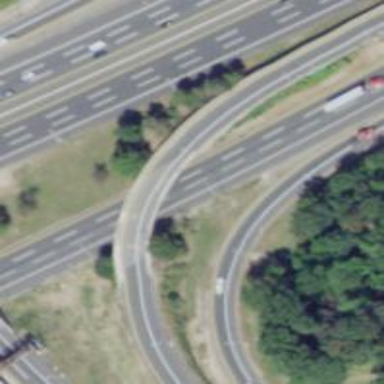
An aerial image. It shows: Bridge at interchange on motorway link.